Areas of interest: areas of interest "City-wide Convergent Media Center"
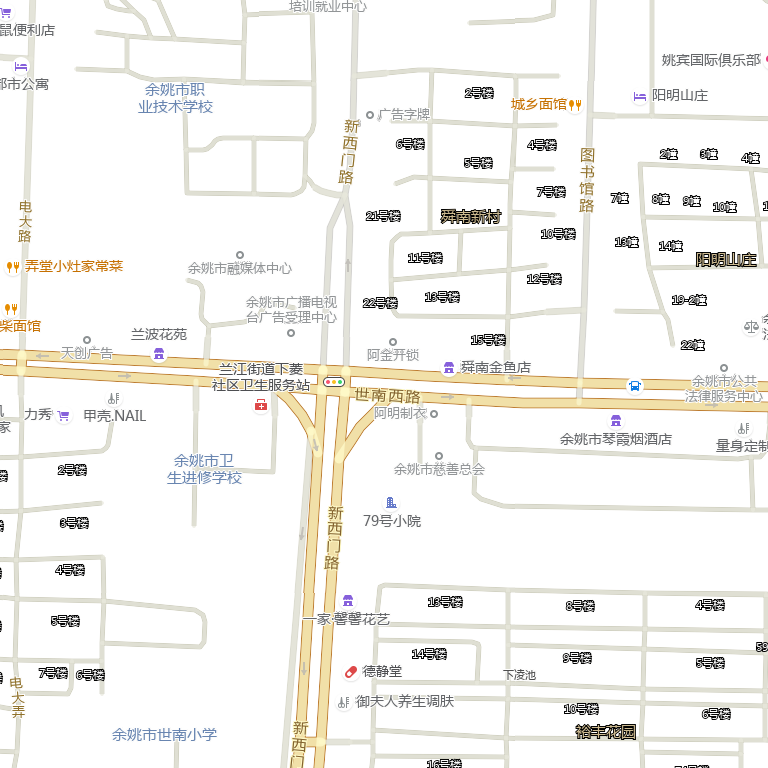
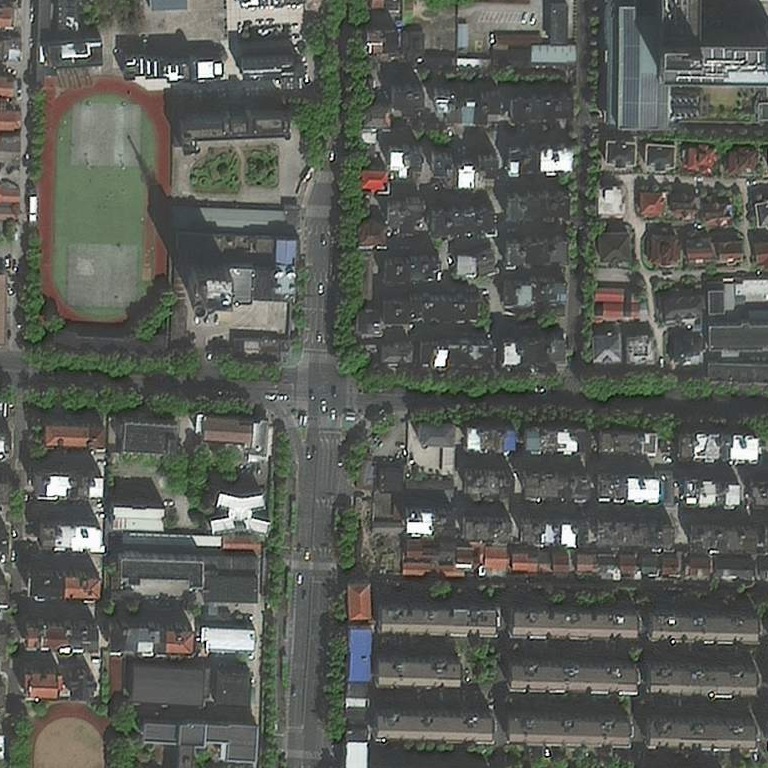